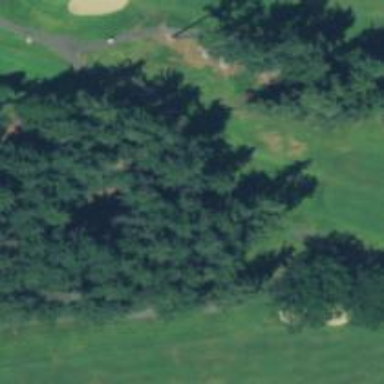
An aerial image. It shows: Service road used as golf cart path.